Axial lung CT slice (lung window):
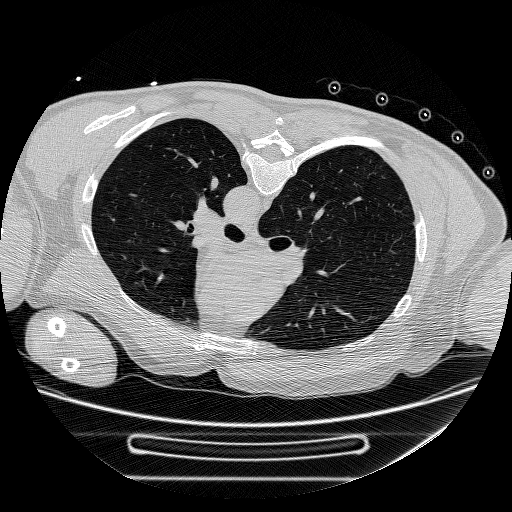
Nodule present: no